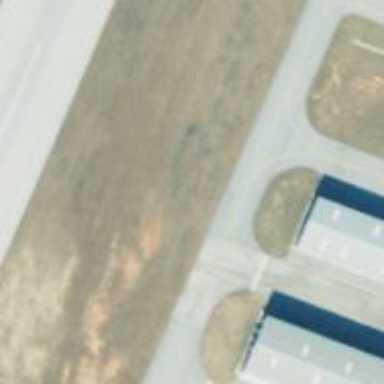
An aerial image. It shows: View of taxiway at the airport.